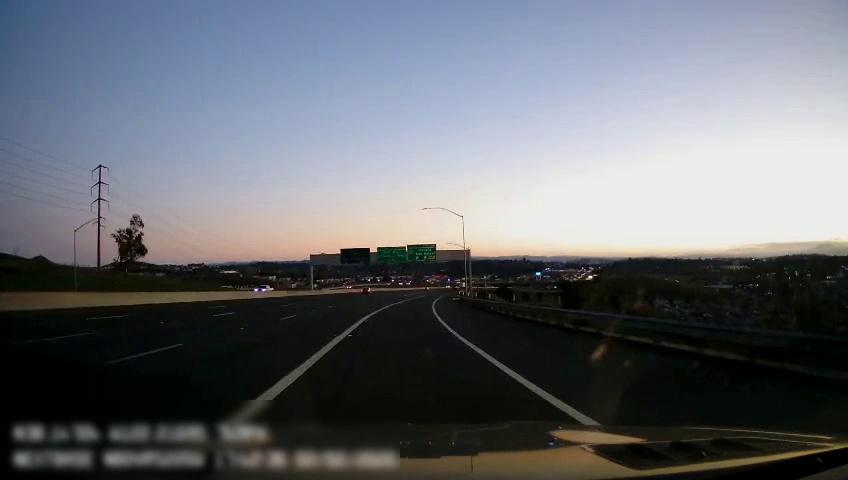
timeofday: Dusk/Dawn/Twilight
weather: Sunny
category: Drivable Space
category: Vehicles | Truck
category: Lanes | Current Lane
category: Lanes | Current Lane
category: Lanes | Alternate Lane
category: Lanes | Alternate Lane
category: Lanes | Alternate Lane
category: Traffic | Signs
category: Traffic | Signs
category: Traffic | Signs